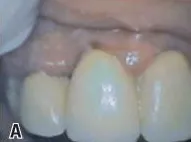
Clinical and fluorescence images referring to consultations: initial, follow-up with 15 and 30 days. Reduction of edema and absence of bleeding from the peri-implant mucosa in 12 and 11, 15 days after the initial consultation.
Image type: medical_photograph (other_medical_photograph)